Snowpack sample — Buffalo Mountain, Silverthorne, Colorado, USA (1/25/25, 10:11 AM MST)
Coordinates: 39.6222, -106.1139
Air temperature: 22 °F
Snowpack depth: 110 cm
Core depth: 40 cm
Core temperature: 46.4 °F
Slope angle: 12°, slope face: 102°
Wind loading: high
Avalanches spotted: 0
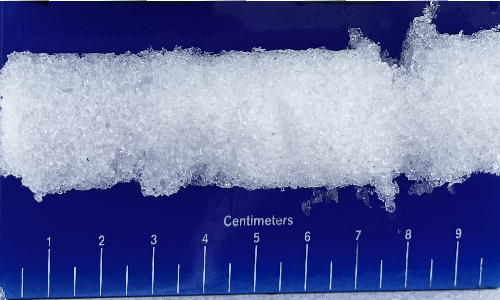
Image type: core
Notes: No avalanches nearby, collected on the outskirts of a fire break 15 meters from the treeline, on way to Buffalo and Red Mountain